Field crop: maize
Growth stage: 1
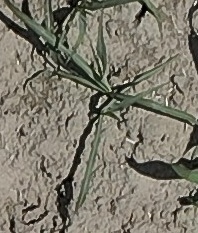
Species: sorghum